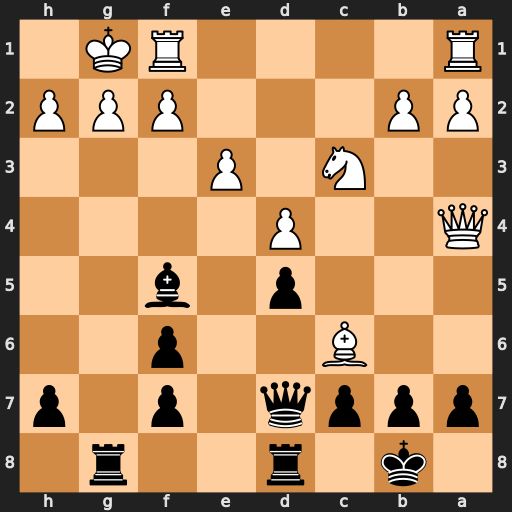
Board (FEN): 1k1r2r1/pppq1p1p/2B2p2/3p1b2/Q2P4/2N1P3/PP3PPP/R4RK1
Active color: b
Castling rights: -
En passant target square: -
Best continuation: Rxg2+ Kxg2 Bh3+ Kh1 Bg2+